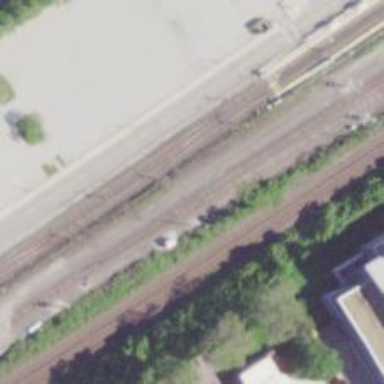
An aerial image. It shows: Railway service station.